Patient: sex M, age 31
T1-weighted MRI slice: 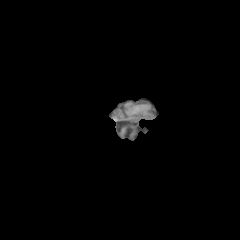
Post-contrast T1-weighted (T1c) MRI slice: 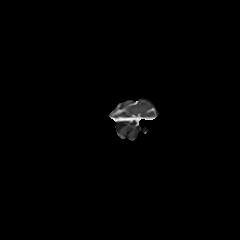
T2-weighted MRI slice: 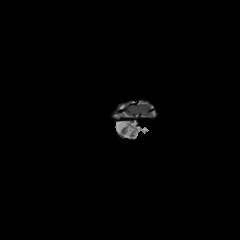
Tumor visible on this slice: no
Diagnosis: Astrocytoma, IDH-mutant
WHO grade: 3